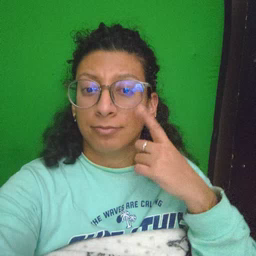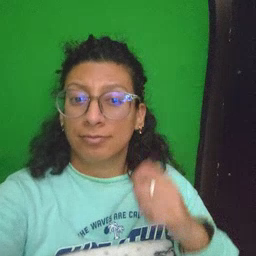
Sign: mad